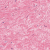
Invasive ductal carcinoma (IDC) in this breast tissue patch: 0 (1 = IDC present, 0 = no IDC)